Question: I'm making a jquery carousel and have a running one, but I need to have the slides at the beginning and end have a gradient fade on them.
How can I do this?
- Have a image placed ontop of the holding container?
- Have a css gradient on a div at each end of the carousel holder?
Have attached pic of required effect...

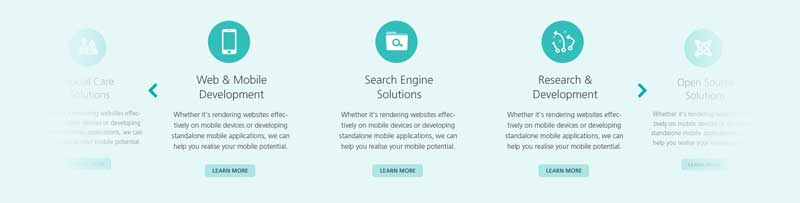
Answer: CSS3 solution - <URL>
Gradient CSS generated from - <URL>
'''
<div id="wrapper">
<div id="left"></div>
<div id="right"></div>
</div>
'''
'''
body {background:orange;}
#left {float:left; width:25%; height:400px;
background: -moz-linear-gradient(left, rgba(230,240,163,1) 0%, rgba(255,255,255,0) 100%); /* FF3.6+ */
background: -webkit-gradient(linear, left top, right top, color-stop(0%,rgba(230,240,163,1)), color-stop(100%,rgba(255,255,255,0))); /* Chrome,Safari4+ */
background: -webkit-linear-gradient(left, rgba(230,240,163,1) 0%,rgba(255,255,255,0) 100%); /* Chrome10+,Safari5.1+ */
background: -o-linear-gradient(left, rgba(230,240,163,1) 0%,rgba(255,255,255,0) 100%); /* Opera 11.10+ */
background: -ms-linear-gradient(left, rgba(230,240,163,1) 0%,rgba(255,255,255,0) 100%); /* IE10+ */
background: linear-gradient(to right, rgba(230,240,163,1) 0%,rgba(255,255,255,0) 100%); /* W3C */
filter: progid:DXImageTransform.Microsoft.gradient( startColorstr='#e6f0a3', endColorstr='#00ffffff',GradientType=1 ); /* IE6-9 */
}
#right { float:right; width:25%; height:400px;
background: -moz-linear-gradient(left, rgba(255,255,255,0) 0%, rgba(230,240,163,1) 100%); /* FF3.6+ */
background: -webkit-gradient(linear, left top, right top, color-stop(0%,rgba(255,255,255,0)), color-stop(100%,rgba(230,240,163,1))); /* Chrome,Safari4+ */
background: -webkit-linear-gradient(left, rgba(255,255,255,0) 0%,rgba(230,240,163,1) 100%); /* Chrome10+,Safari5.1+ */
background: -o-linear-gradient(left, rgba(255,255,255,0) 0%,rgba(230,240,163,1) 100%); /* Opera 11.10+ */
background: -ms-linear-gradient(left, rgba(255,255,255,0) 0%,rgba(230,240,163,1) 100%); /* IE10+ */
background: linear-gradient(to right, rgba(255,255,255,0) 0%,rgba(230,240,163,1) 100%); /* W3C */
filter: progid:DXImageTransform.Microsoft.gradient( startColorstr='#00ffffff', endColorstr='#e6f0a3',GradientType=1 ); /* IE6-9 */
}
'''